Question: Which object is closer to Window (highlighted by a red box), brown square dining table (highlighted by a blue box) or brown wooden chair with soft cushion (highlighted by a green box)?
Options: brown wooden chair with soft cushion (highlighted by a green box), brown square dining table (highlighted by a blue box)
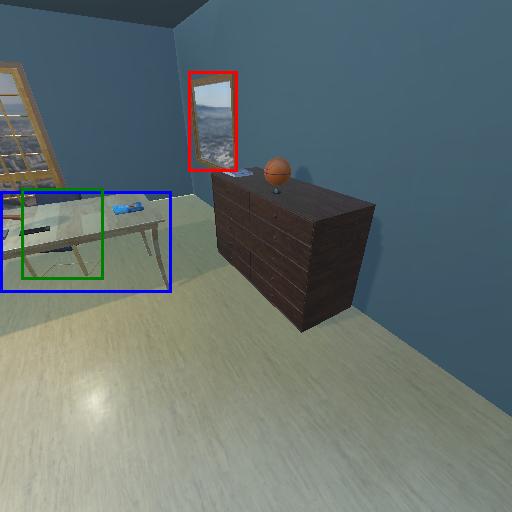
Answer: brown wooden chair with soft cushion (highlighted by a green box)